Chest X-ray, AP view. Patient: 37 years old, sex M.
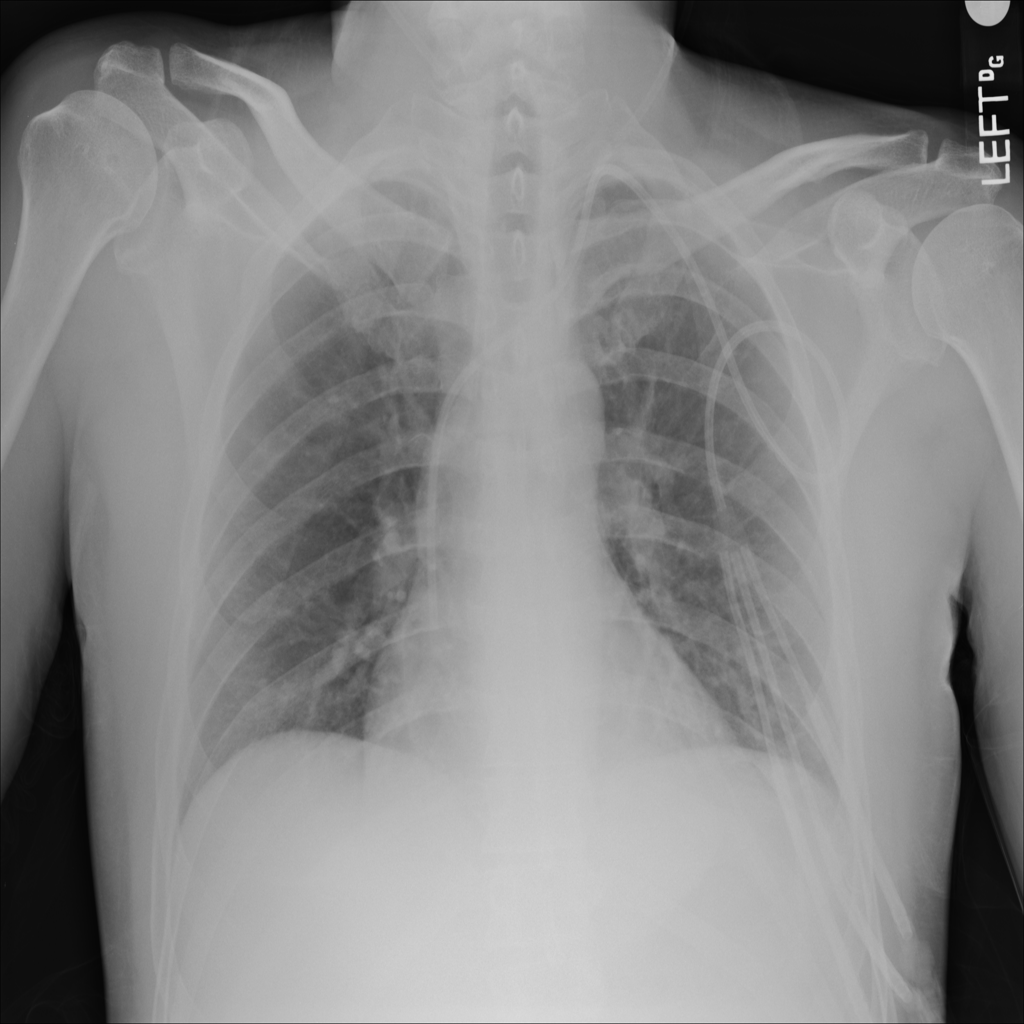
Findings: No Finding